Aerial crown-view tile of a tropical tree (Barro Colorado Island, Panama), acquired 20250616:
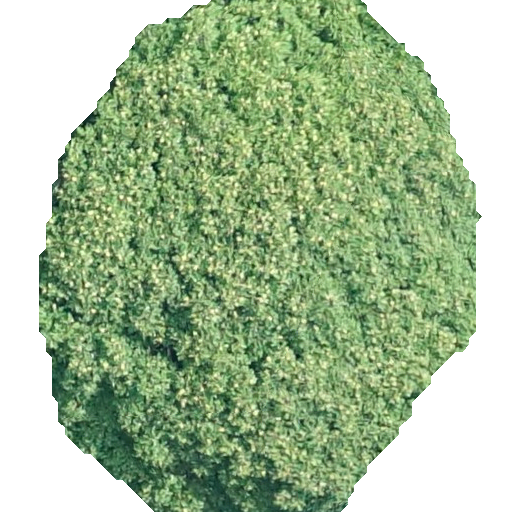
Species: Dipteryx oleifera
GBIF accepted scientific name: Dipteryx oleifera
Crown area: 270.42 m²